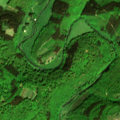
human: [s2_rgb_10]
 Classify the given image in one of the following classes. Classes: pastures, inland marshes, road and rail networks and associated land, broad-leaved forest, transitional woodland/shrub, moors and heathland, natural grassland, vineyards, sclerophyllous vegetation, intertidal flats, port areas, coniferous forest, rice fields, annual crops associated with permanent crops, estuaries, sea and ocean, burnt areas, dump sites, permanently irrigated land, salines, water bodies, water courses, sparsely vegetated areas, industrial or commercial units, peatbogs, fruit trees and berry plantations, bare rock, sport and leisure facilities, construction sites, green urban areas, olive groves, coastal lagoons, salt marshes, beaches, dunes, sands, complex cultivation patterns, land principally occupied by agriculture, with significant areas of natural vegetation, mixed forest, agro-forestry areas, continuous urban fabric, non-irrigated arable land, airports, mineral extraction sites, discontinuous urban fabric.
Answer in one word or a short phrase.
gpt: pastures, broad-leaved forest, coniferous forest, mixed forest